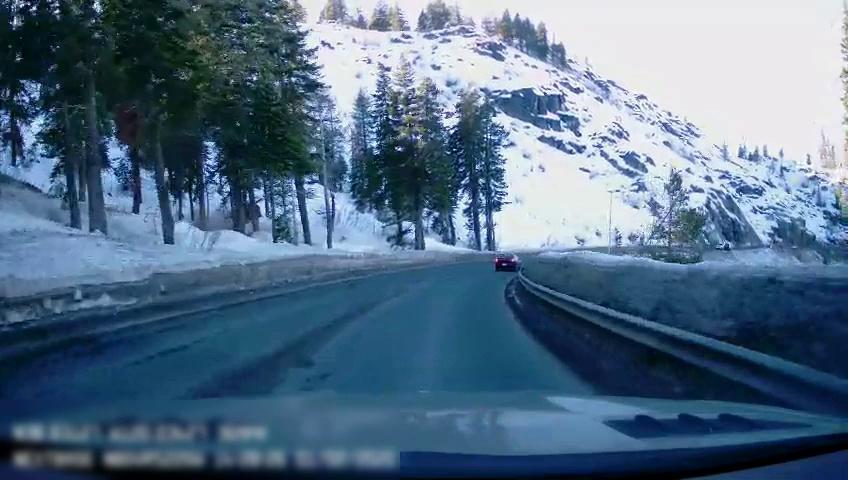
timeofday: Day
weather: Sunny
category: Drivable Space
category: Vehicles | Car
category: Lanes | Opposite Lane
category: Lanes | Opposite Lane
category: Lanes | Current Lane